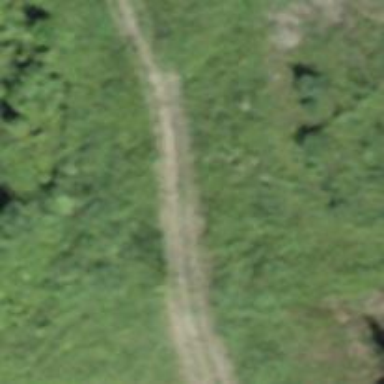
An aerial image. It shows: Downhill path.